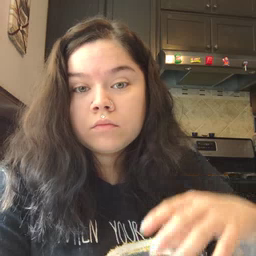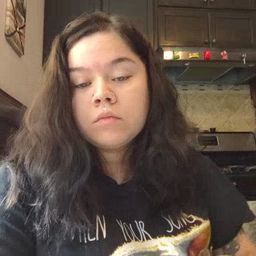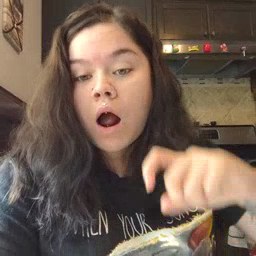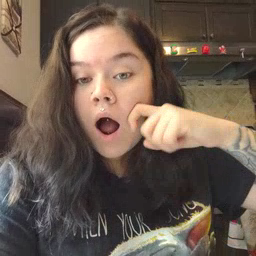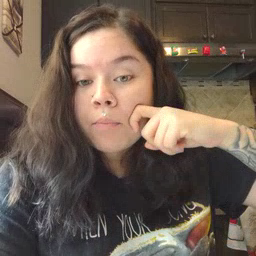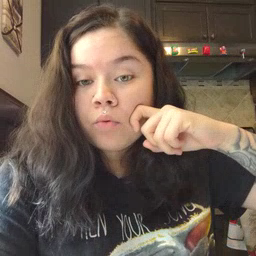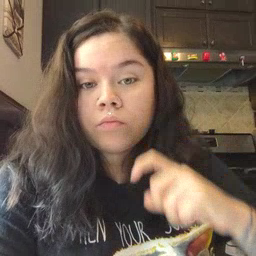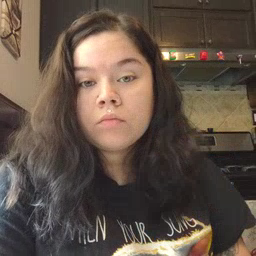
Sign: apple